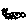
Label: cat